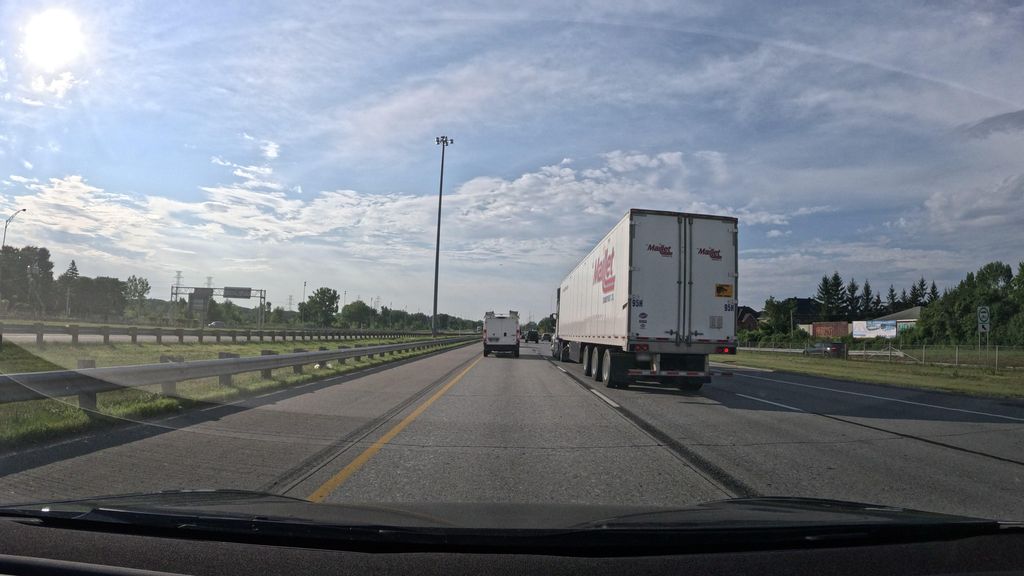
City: montreal